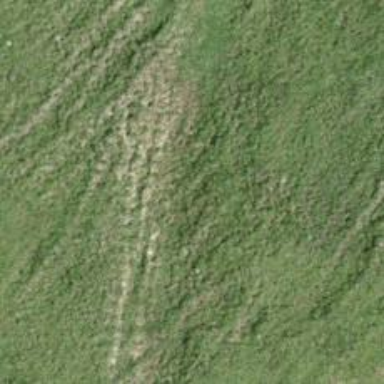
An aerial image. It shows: Grass path.